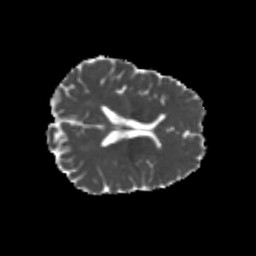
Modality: MD
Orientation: axial
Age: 24
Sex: male
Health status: healthy
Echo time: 0.074 s